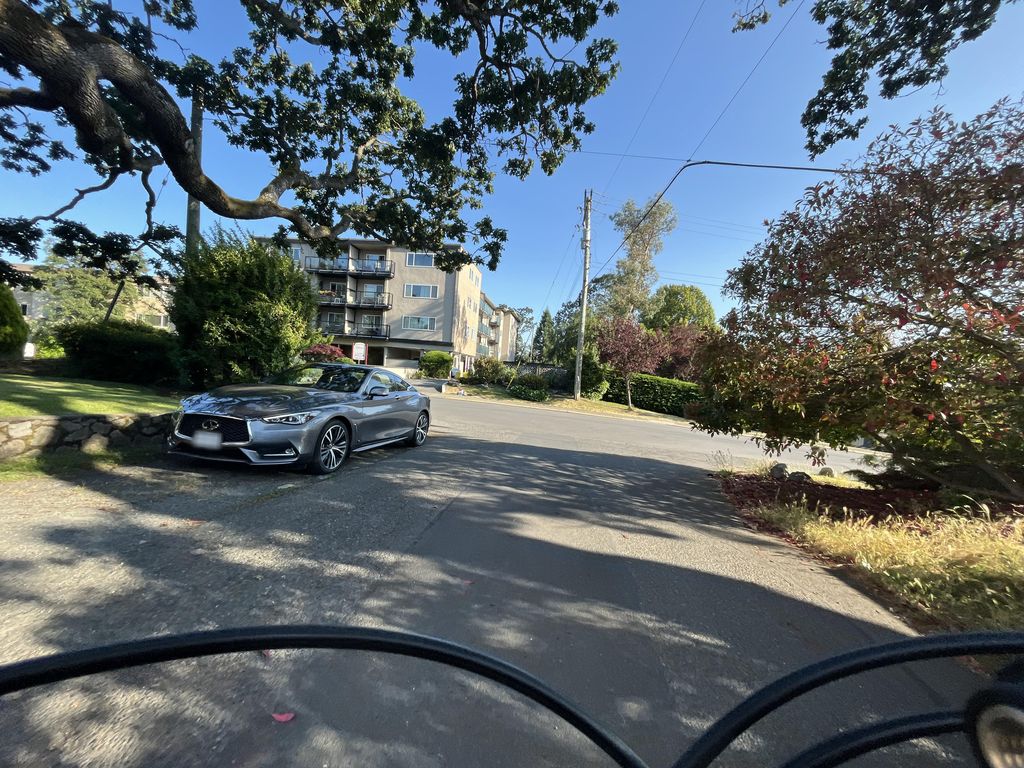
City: victoria